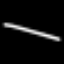
Label: line